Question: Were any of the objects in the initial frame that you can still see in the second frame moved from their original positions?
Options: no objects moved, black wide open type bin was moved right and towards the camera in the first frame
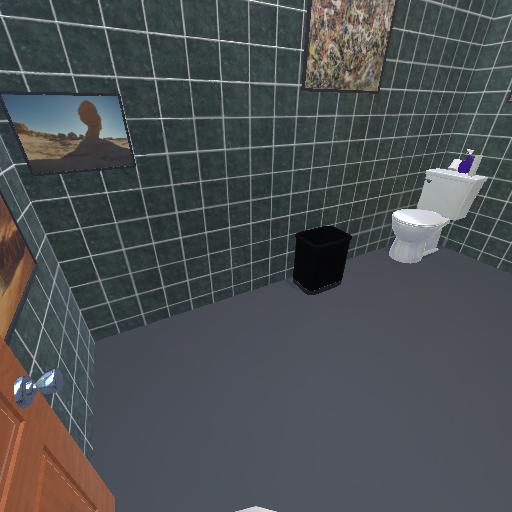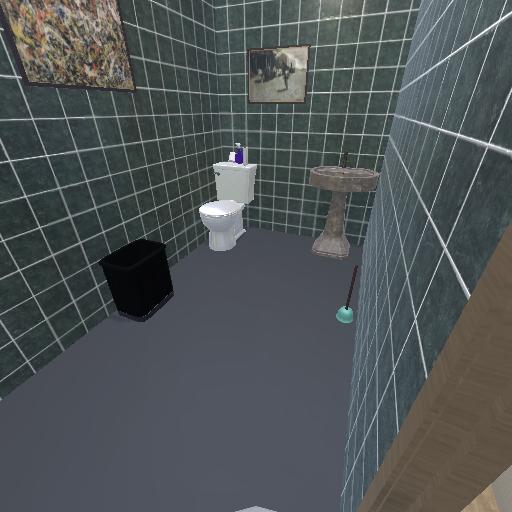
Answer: no objects moved